Interaction volume radius: 10 \u00c5
Interaction volume height: 30 \u00c5
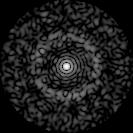
Disorder parameter: 0.8218